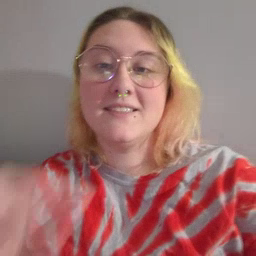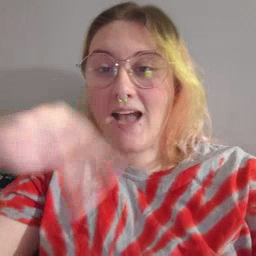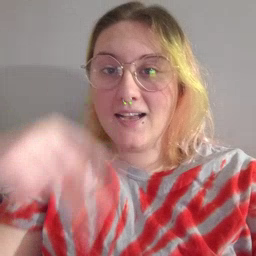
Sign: dance